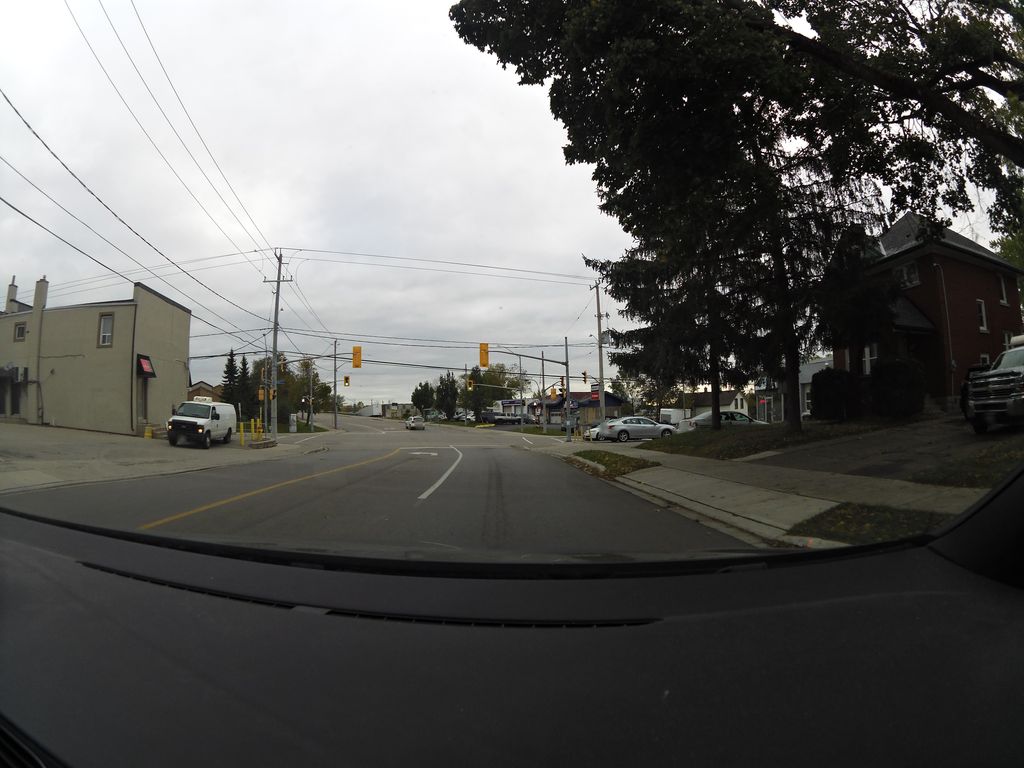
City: kitchener-waterloo